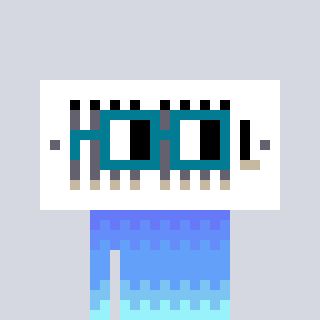
a pixel art character with square dark green glasses, a vent-shaped head and a peachy-colored body on a cool background